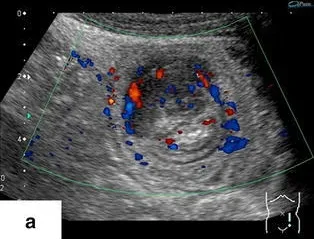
Preoperative images. A; Ultrasonography showed the "target sign" in the lower abdomen.
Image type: radiology (ultrasound)